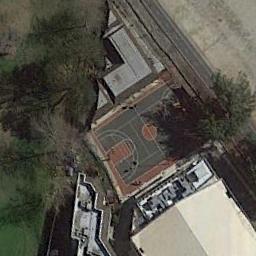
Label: basketball_court